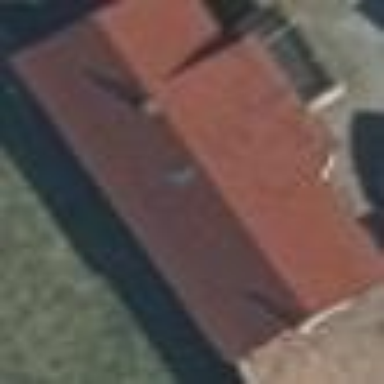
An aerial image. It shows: Simple house.